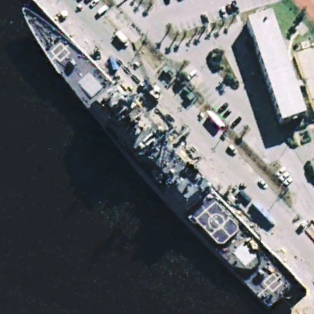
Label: cruiser